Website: lowes
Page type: payment
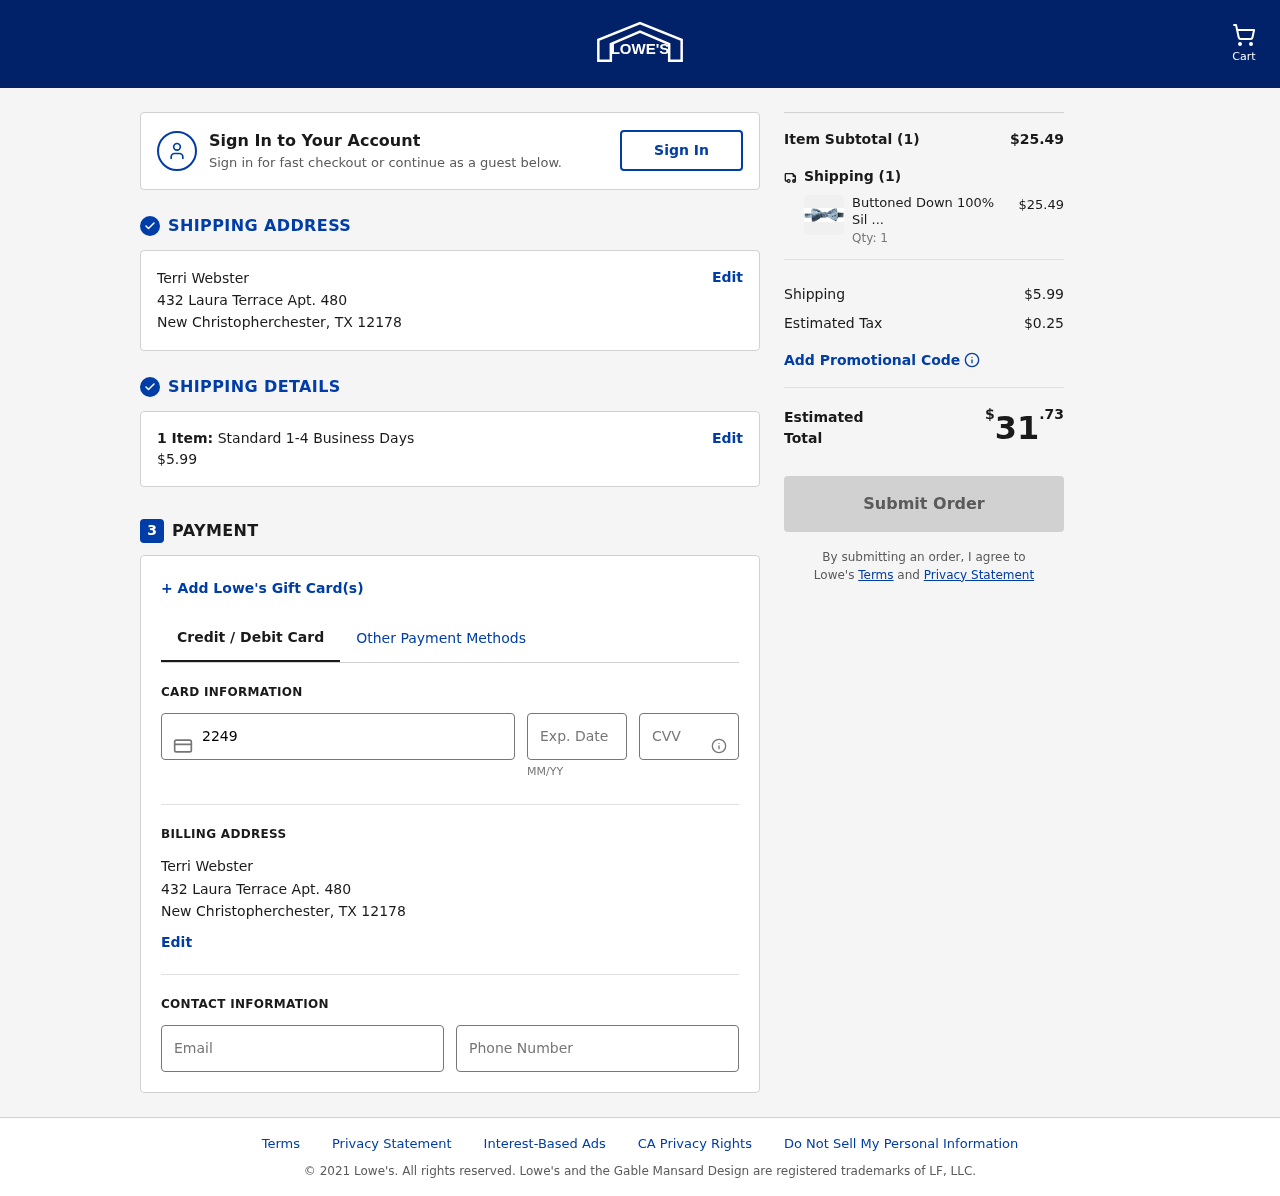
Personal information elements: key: PII_CARD_CVV
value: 037
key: PII_CARD_EXPIRY
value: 09/28
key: PII_CARD_NUMBER
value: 2249 2600 4394 8089
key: PII_CITY
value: New Christopherchester
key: PII_EMAIL
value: terri_webster@hotmail.com
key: PII_FULLNAME
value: Terri Webster
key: PII_PHONE
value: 9104394106
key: PII_POSTCODE
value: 12178
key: PII_STATE_ABBR
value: TX
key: PII_STREET
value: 432 Laura Terrace Apt. 480
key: PII_FULLNAME2
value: Terri Webster
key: PII_CITY2
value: New Christopherchester
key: PII_STATE_ABBR2
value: TX
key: PII_POSTCODE_FULL
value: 12178
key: PII_POSTCODE_NUMERIC
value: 12178
Product elements: key: PRODUCT1_NAME
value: Buttoned Down 100% Silk Self Bow Tie, Turquoise Paisley, One Size
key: PRODUCT1_PRICE
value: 25.49
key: PRODUCT1_QUANTITY
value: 1
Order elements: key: ORDER_NUM_ITEMS
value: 1
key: ORDER_SHIPPING_COST
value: $5.99
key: ORDER_NUM_ITEMS2
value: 1
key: ORDER_SUBTOTAL
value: $25.49
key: ORDER_NUM_ITEMS3
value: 1
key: ORDER_SHIPPING_COST2
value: $5.99
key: ORDER_TAX
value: $0.25
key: ORDER_TOTAL
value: $31.73